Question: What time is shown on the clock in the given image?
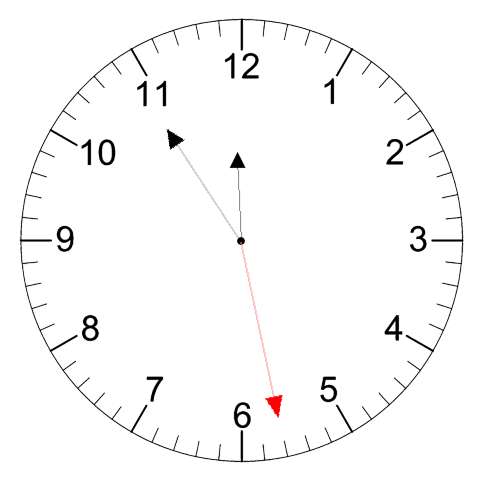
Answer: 11:54:28